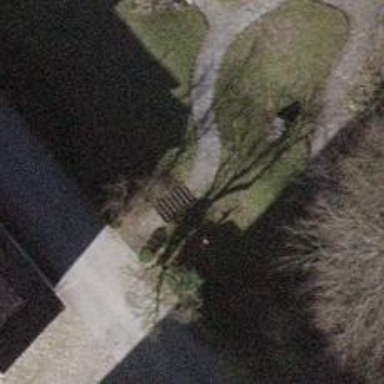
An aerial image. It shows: Set of steps on the road.